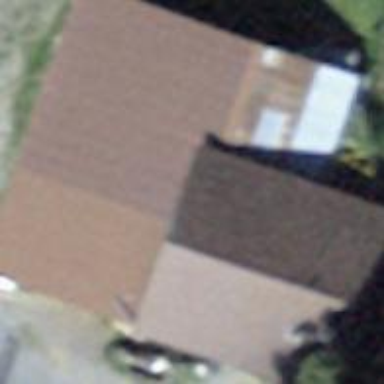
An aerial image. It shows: Cabin.